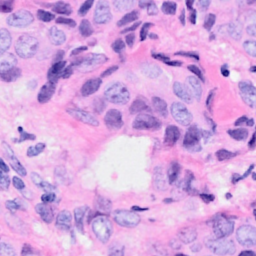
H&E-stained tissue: Breast